Field crop: maize
Growth stage: 2
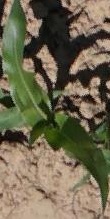
Species: maize